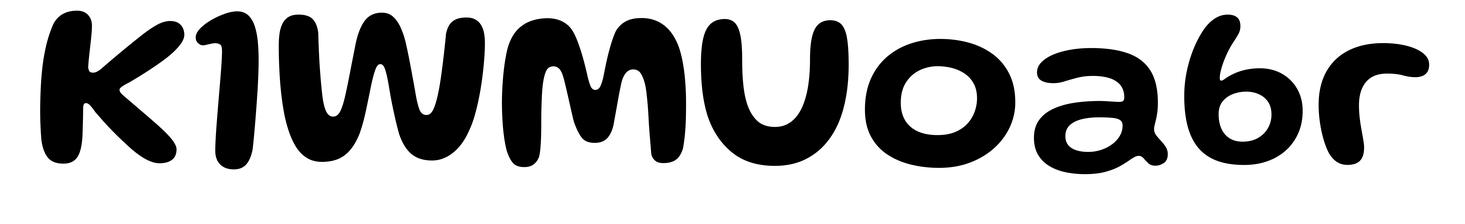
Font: Gluten_Medium